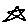
Label: star